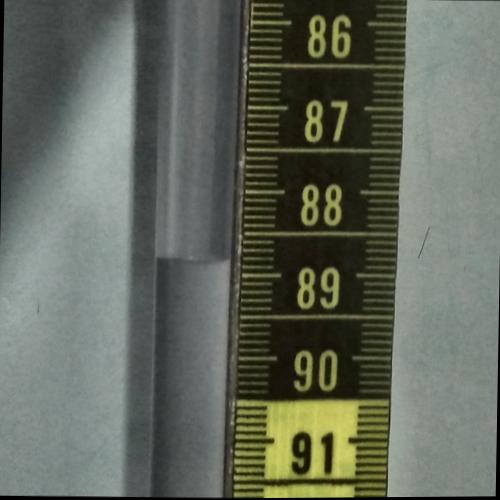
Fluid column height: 88.8 cm